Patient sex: M
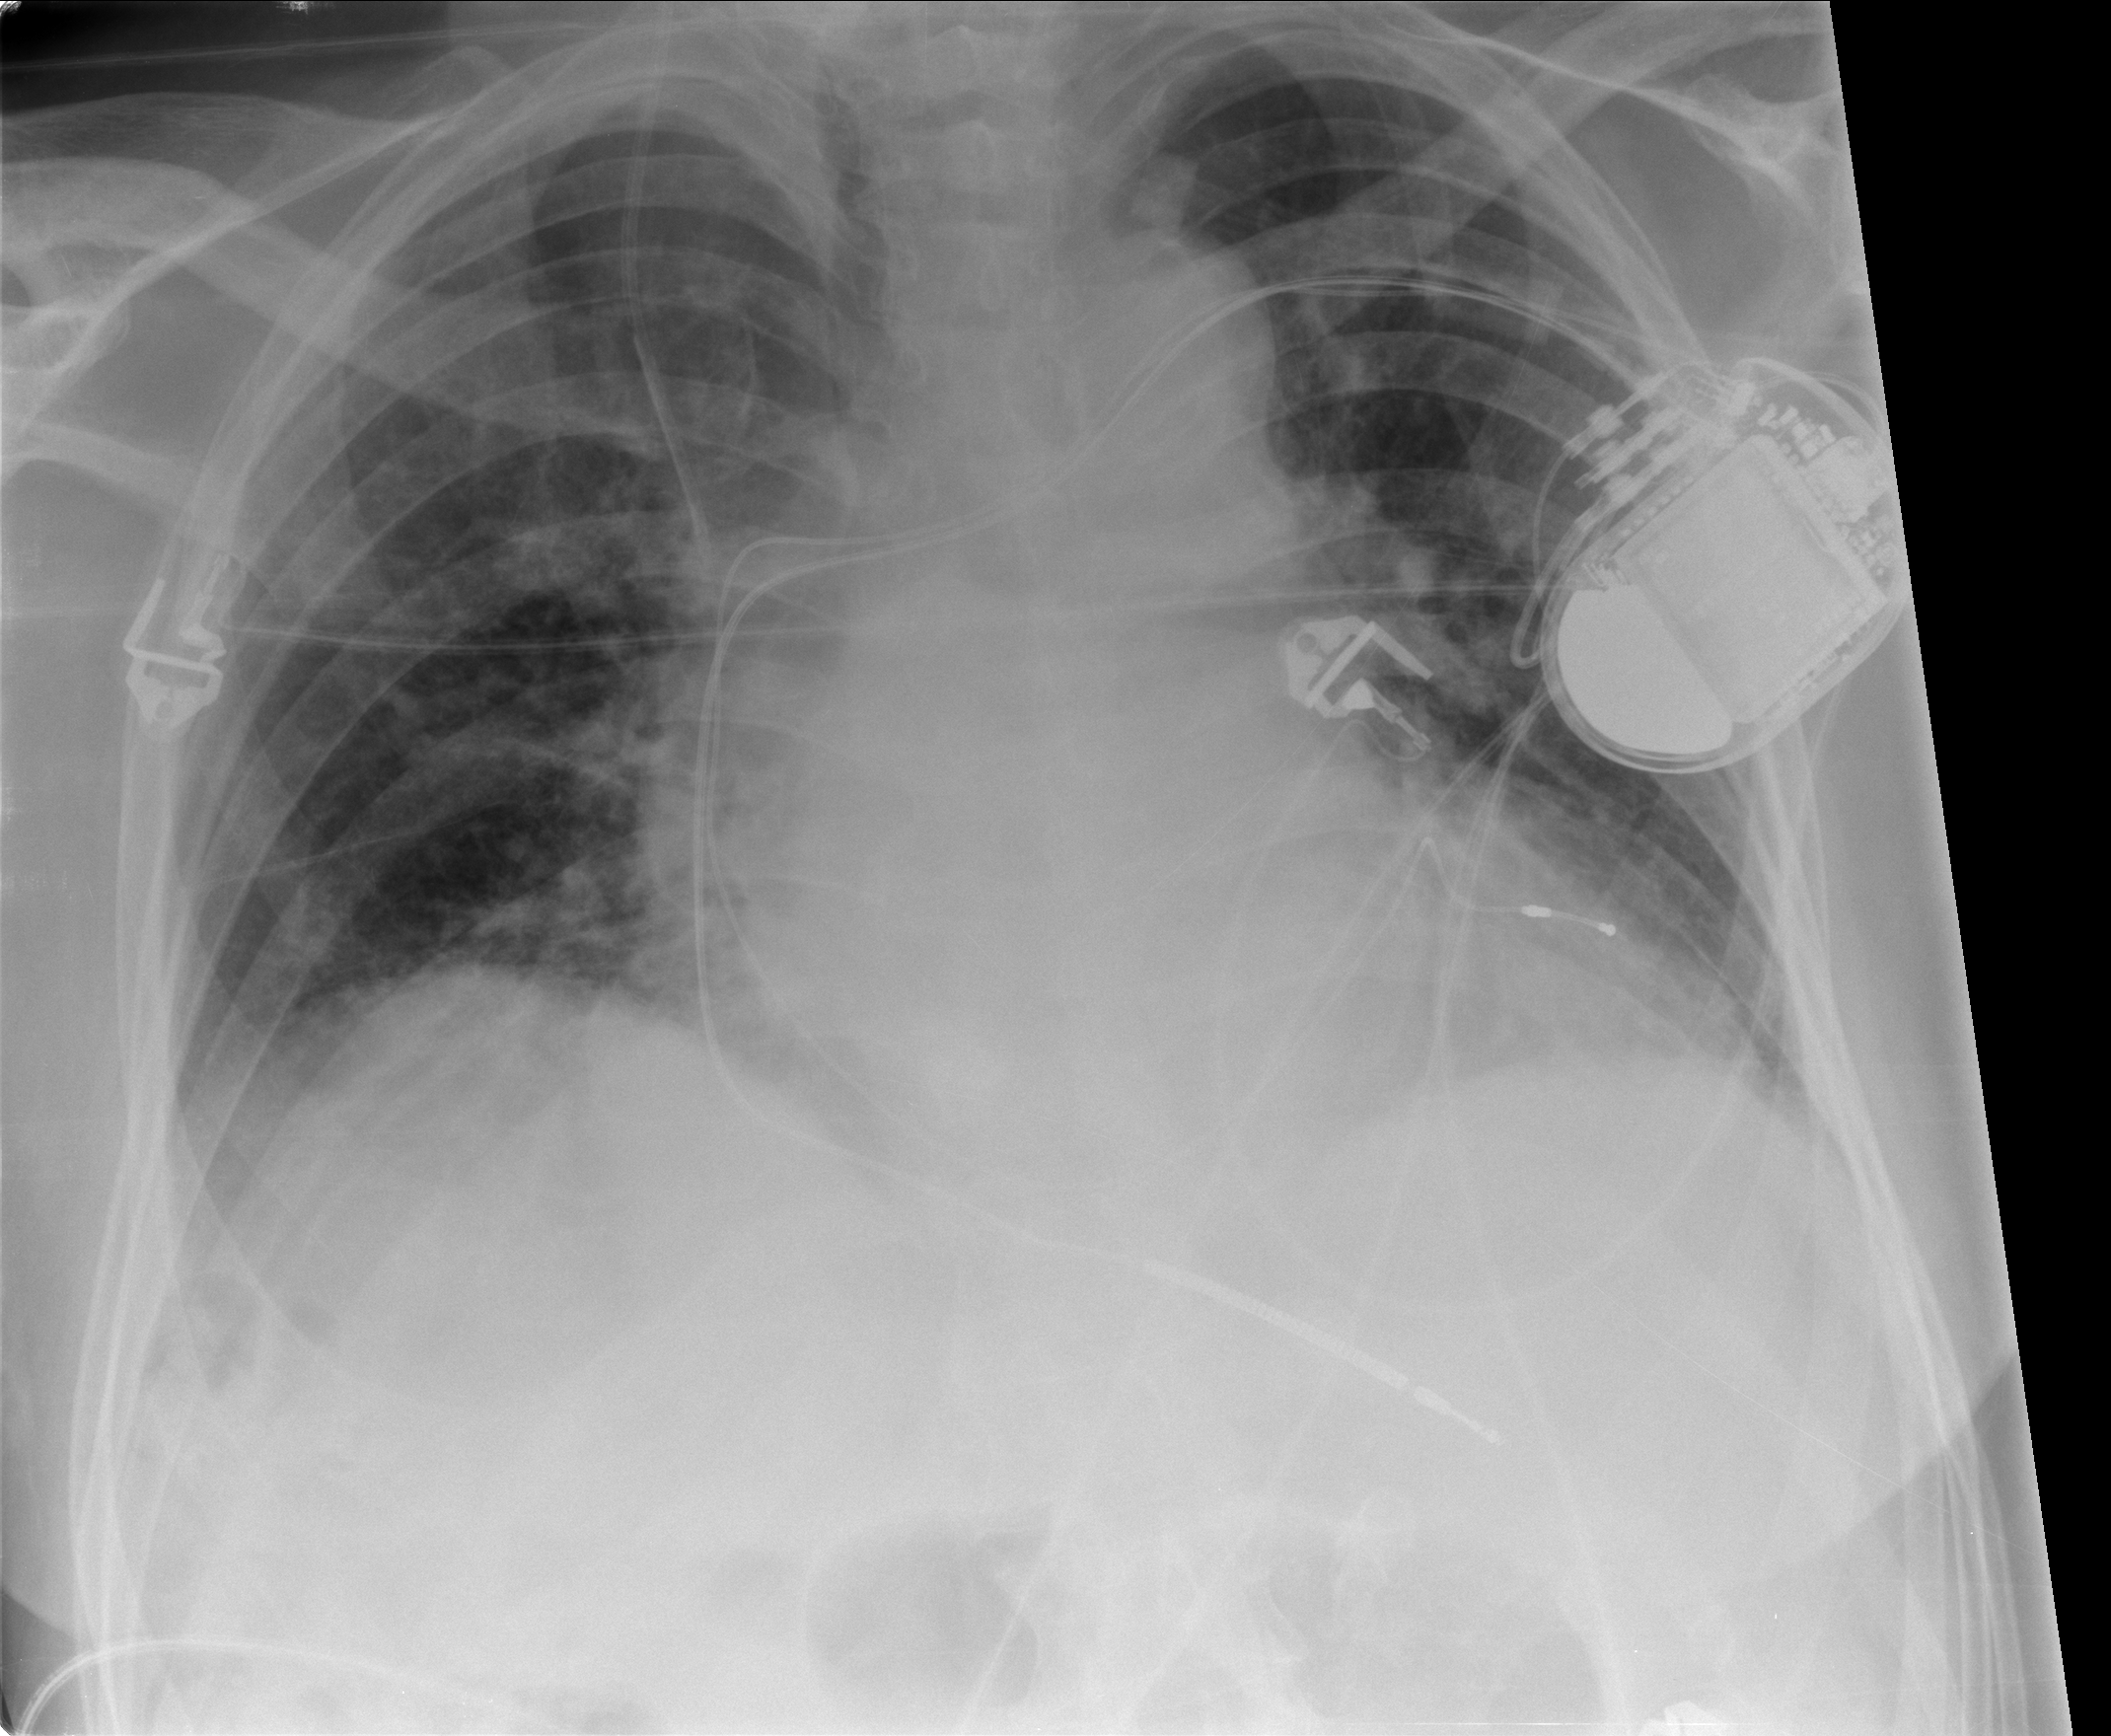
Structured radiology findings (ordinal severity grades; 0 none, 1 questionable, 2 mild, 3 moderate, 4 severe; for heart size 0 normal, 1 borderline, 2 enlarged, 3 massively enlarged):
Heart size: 2
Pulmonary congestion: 2
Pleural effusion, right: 0
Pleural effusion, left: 0
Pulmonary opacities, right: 1
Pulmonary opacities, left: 0
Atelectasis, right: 0
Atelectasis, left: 0